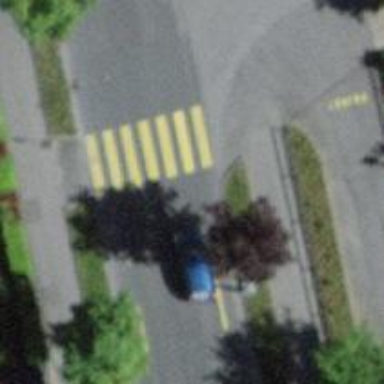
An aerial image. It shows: Zebra crossing on the road.